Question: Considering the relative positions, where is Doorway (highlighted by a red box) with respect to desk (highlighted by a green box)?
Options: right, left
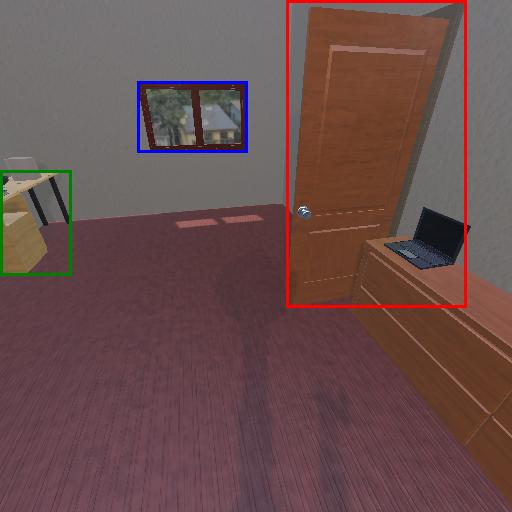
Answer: right